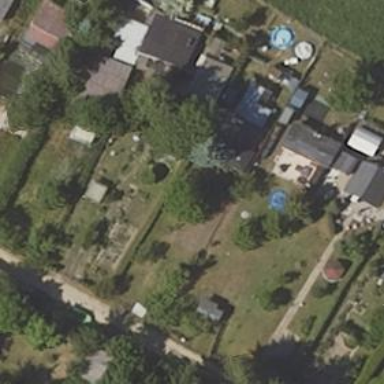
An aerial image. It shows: Area designated for allotments.